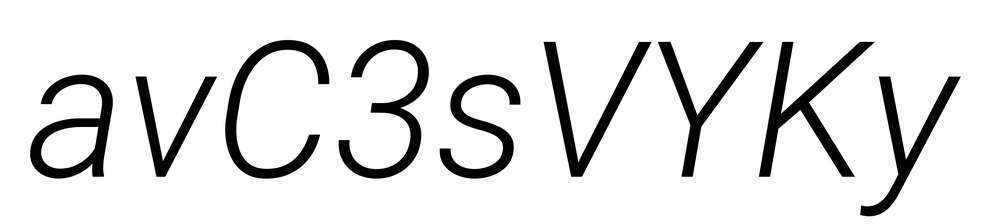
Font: Roboto-Italic_Light_Italic